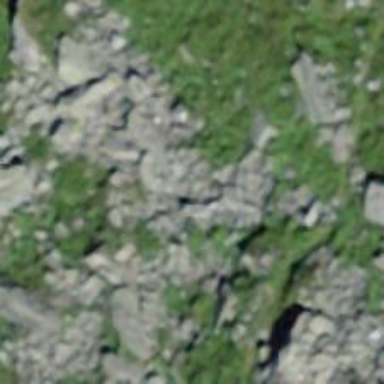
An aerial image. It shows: Natural scree.